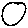
Label: circle